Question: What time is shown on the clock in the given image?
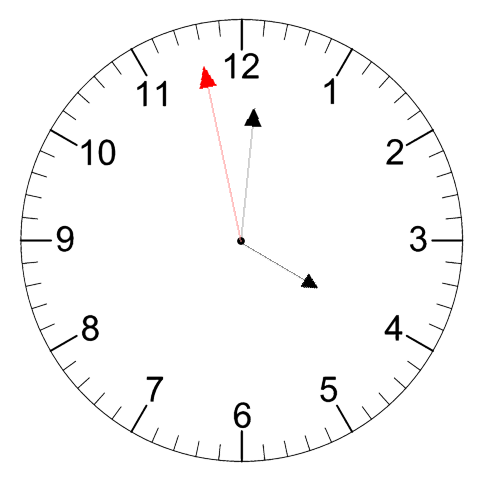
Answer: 04:00:58